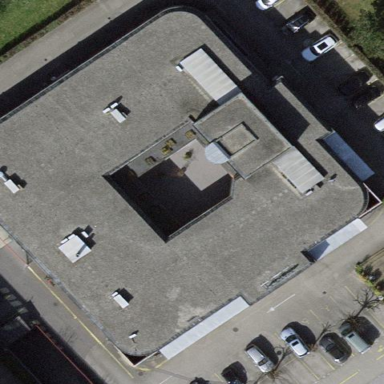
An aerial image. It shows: Parking area that includes both surface and underground spaces.